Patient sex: M
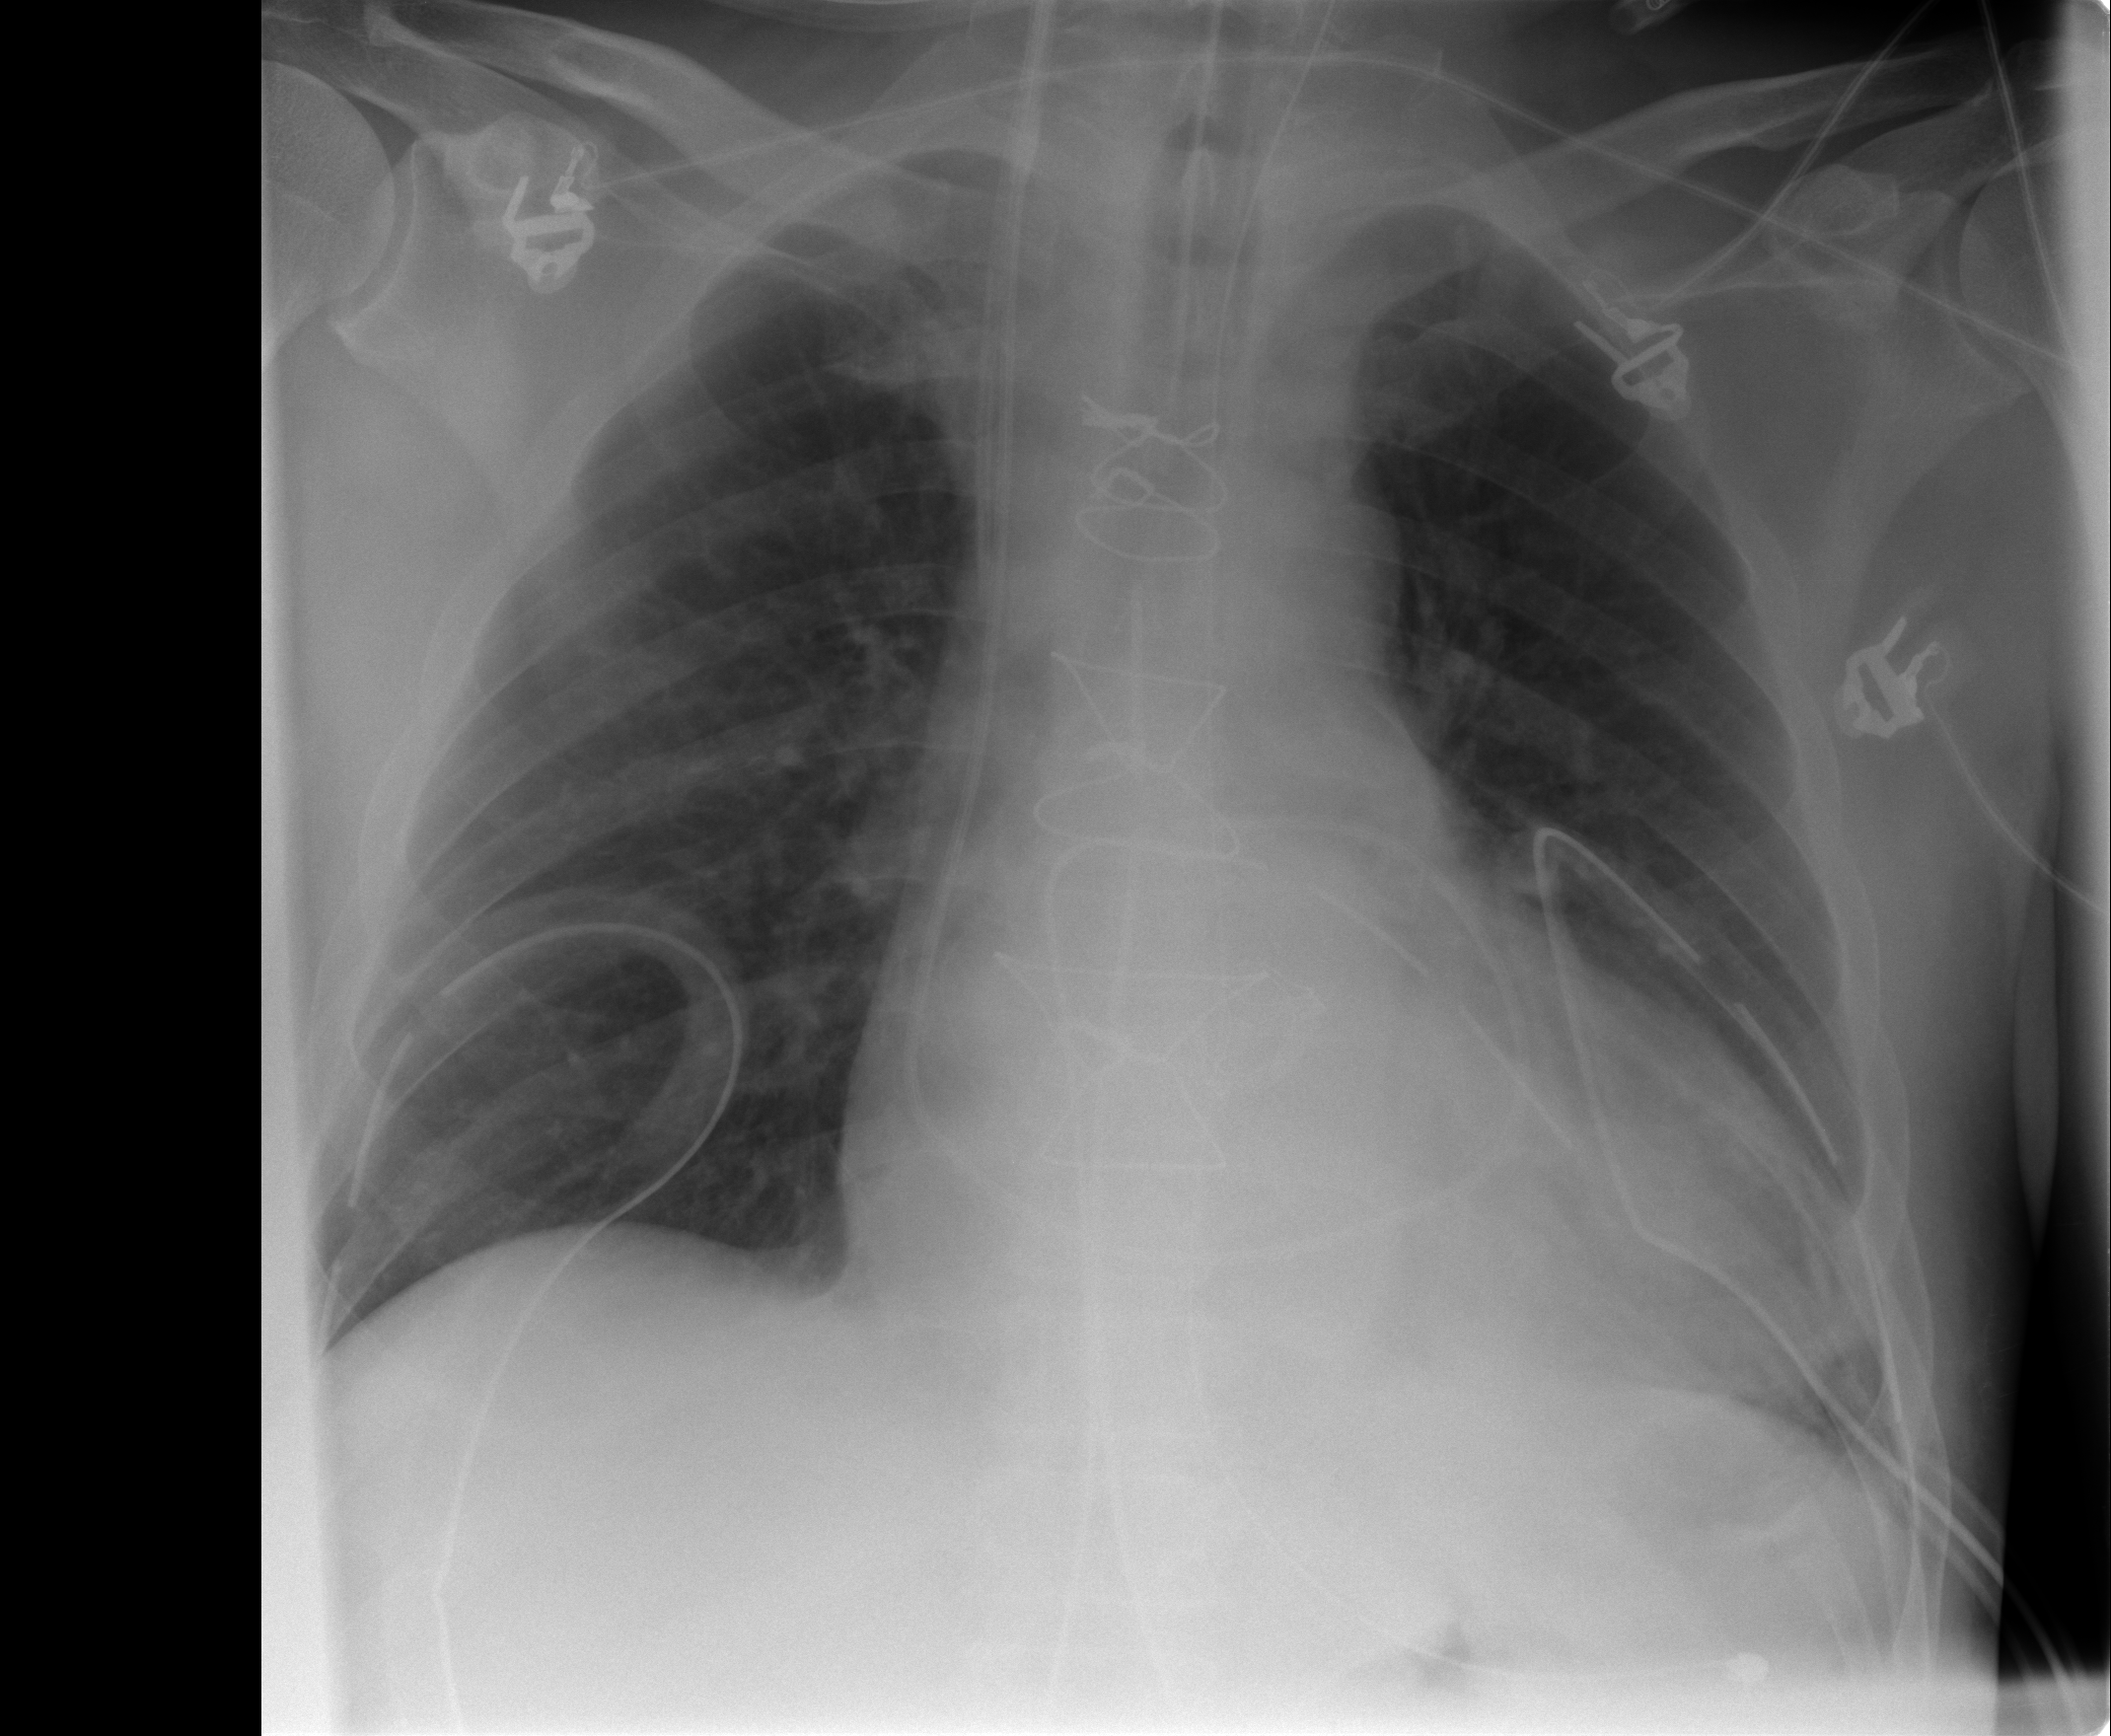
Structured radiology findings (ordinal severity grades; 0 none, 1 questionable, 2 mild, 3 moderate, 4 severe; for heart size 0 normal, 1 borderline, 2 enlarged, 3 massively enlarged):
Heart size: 2
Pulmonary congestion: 0
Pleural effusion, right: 0
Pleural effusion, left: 0
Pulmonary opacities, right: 0
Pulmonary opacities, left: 0
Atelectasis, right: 0
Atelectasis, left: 2